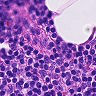
Metastatic tissue present: no